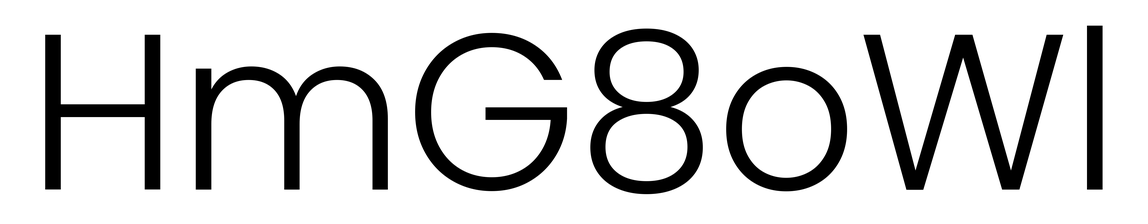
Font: Poppins-Light